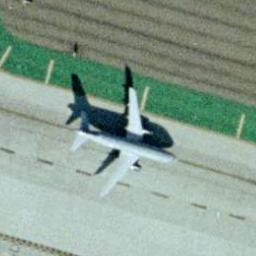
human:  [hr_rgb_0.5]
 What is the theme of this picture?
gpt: airport

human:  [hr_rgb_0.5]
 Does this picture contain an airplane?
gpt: yes

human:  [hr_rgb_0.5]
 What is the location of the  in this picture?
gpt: center

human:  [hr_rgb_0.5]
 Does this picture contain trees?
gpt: no